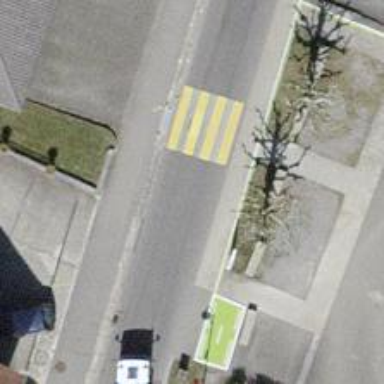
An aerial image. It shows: Uncontrolled zebra crossing with zebra markings.